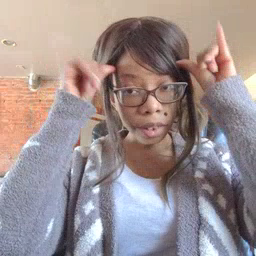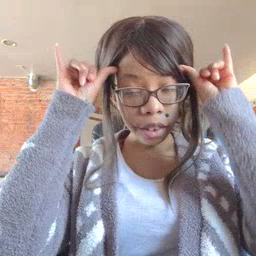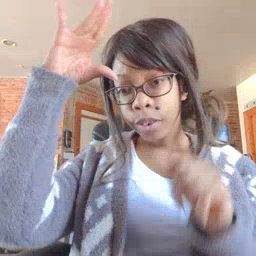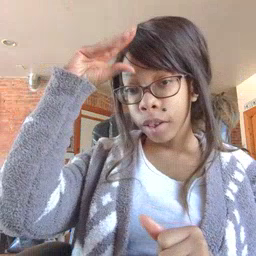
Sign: cowboy